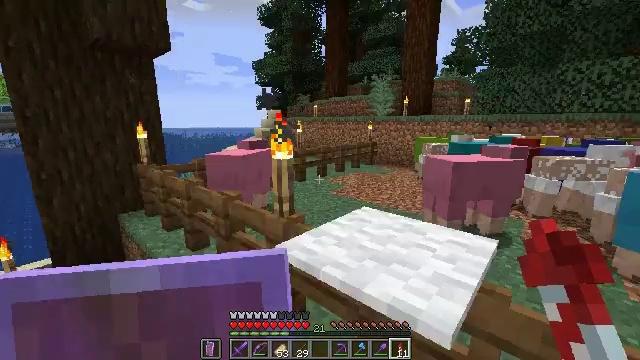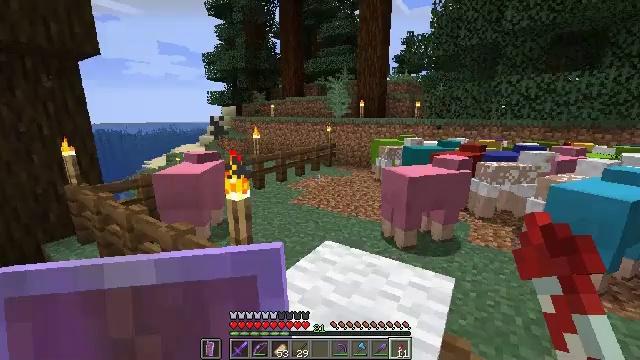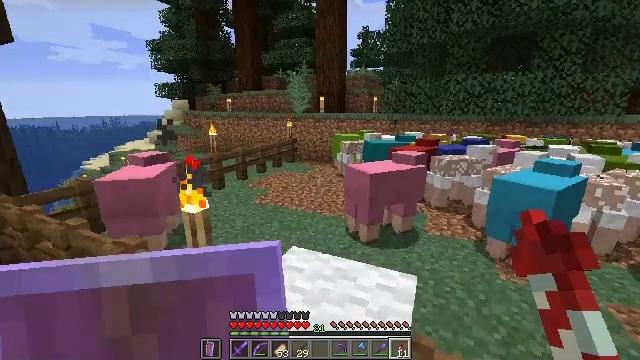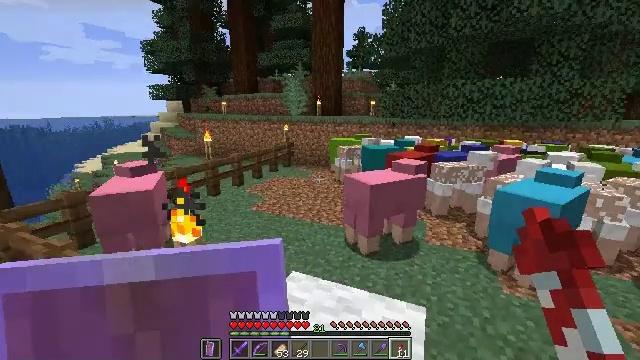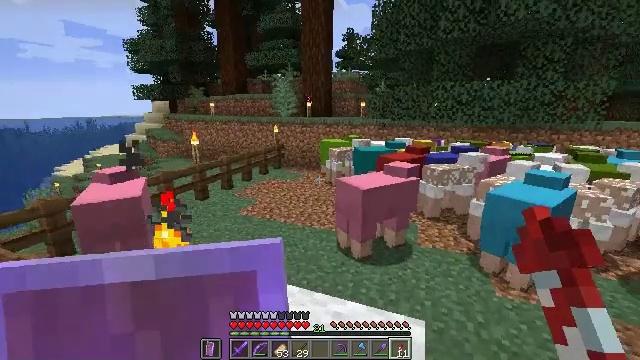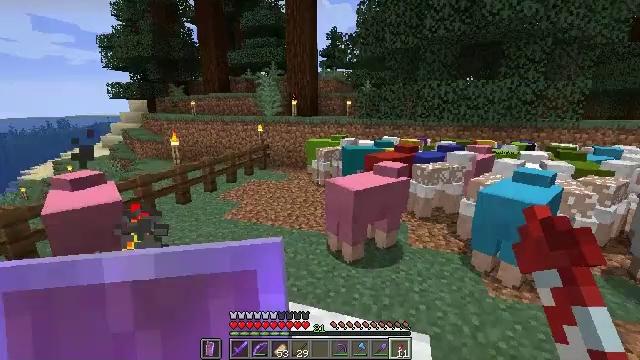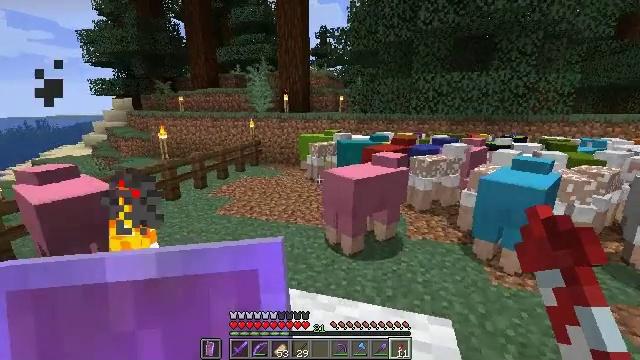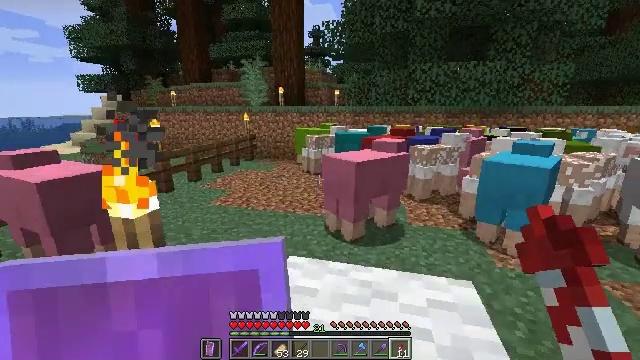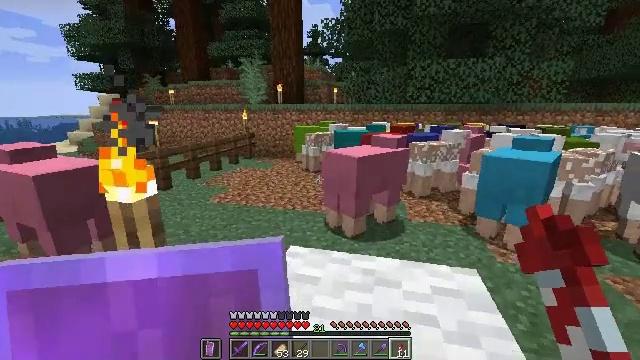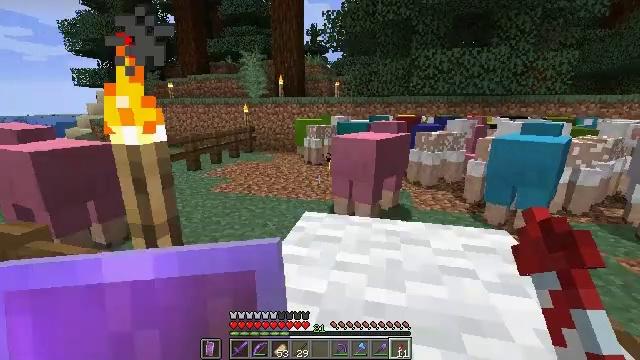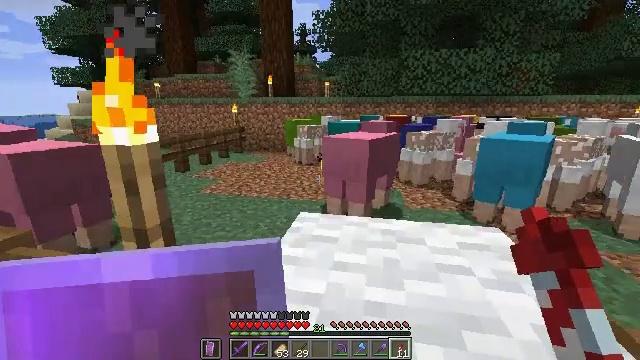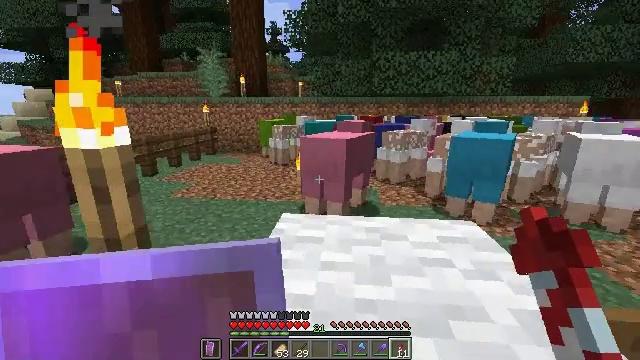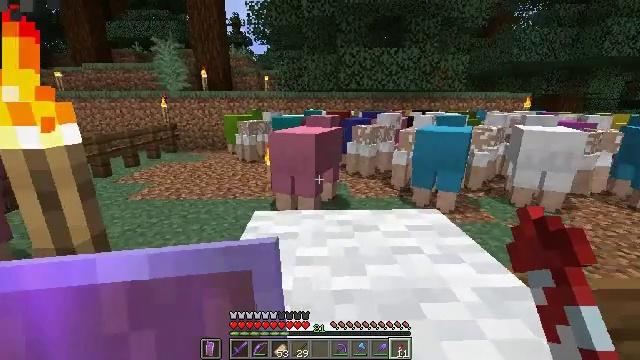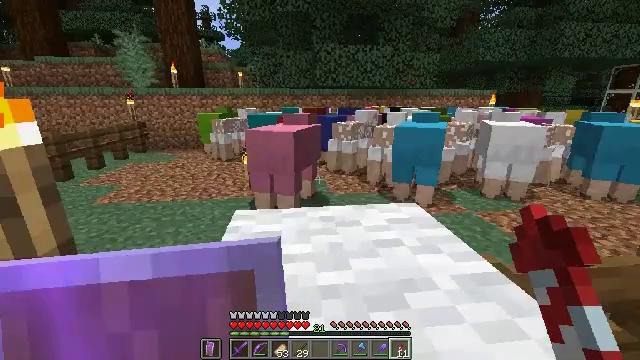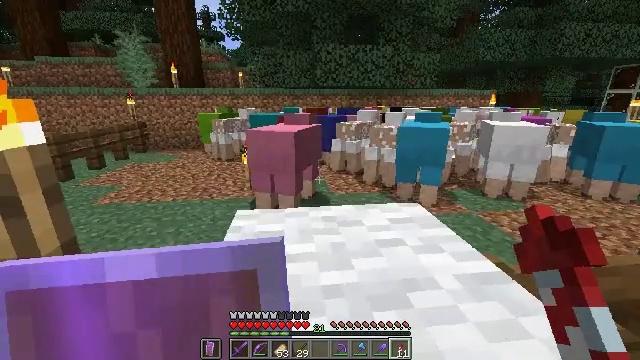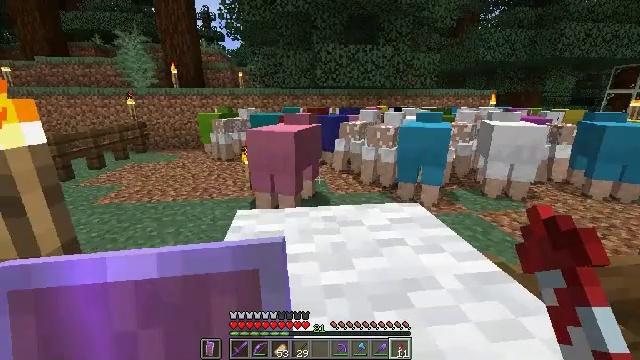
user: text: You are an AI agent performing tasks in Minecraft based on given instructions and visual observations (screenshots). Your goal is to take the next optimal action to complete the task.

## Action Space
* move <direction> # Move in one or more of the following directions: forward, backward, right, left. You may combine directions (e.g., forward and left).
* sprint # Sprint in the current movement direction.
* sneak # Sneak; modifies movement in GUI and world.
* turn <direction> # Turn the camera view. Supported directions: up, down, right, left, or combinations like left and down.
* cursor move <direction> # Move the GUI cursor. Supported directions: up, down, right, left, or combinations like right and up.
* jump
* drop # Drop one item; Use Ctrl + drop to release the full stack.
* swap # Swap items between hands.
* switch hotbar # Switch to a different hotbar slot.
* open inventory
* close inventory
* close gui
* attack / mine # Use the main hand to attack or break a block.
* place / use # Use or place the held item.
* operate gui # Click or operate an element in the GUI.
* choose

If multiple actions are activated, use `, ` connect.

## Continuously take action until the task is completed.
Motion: motion action
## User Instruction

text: Drop wheat seeds.
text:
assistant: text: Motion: move forward, turn right and down, jump
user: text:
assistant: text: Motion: move forward, turn right and down, jump
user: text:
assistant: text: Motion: move forward, jump
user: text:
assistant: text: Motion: move forward, turn right, jump
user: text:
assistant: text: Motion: move forward, turn right
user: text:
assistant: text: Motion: move forward, turn right
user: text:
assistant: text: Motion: move forward, turn right
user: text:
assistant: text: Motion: no_op
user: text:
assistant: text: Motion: no_op
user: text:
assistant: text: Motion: turn right
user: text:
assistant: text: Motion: turn right
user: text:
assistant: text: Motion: turn right and down
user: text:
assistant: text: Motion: turn right
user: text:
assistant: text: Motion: no_op
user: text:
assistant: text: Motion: no_op
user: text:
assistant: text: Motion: move forward
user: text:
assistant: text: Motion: move forward, jump
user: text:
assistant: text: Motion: move forward, jump
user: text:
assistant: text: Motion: move forward, jump
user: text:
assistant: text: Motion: move forward, jump
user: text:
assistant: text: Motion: move forward
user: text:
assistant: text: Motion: move forward
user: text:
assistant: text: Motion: move forward
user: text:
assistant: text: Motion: move forward
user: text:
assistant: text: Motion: no_op
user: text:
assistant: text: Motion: no_op
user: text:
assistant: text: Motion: no_op
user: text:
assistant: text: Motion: no_op
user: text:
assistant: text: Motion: no_op
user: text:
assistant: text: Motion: no_op